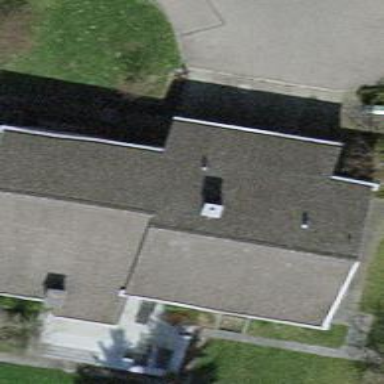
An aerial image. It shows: Building with tile roof.